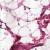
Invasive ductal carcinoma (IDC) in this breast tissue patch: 0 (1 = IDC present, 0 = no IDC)